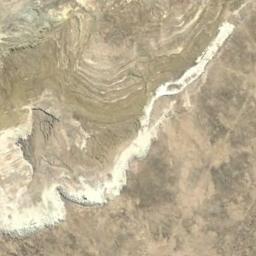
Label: desert